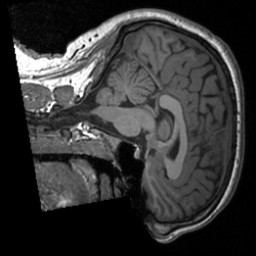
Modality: T1w
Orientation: sagittal
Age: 28
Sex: male
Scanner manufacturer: siemens
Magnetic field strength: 3 T
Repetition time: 1.9 s
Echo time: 0.00226 s